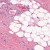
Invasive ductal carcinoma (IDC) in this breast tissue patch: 0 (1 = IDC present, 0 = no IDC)